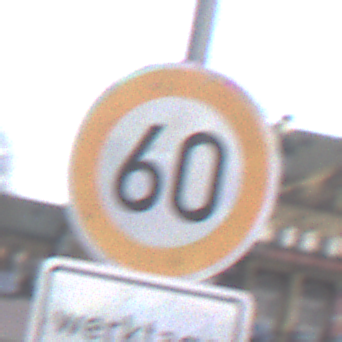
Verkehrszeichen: Geschwindigkeit60
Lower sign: ZeitangabenMitBeschraenkungAufWochentage1
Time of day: MorningAfternoon
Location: Outdoor (Urban)
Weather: PartlyCloudy
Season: NotSpecified
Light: Natural